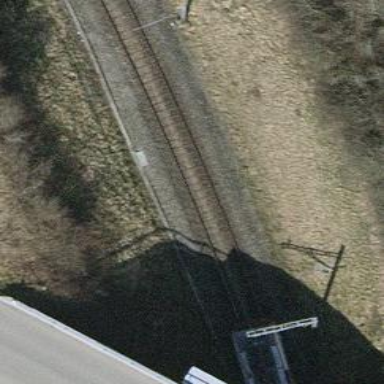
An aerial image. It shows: Railway with electrified contact lines.